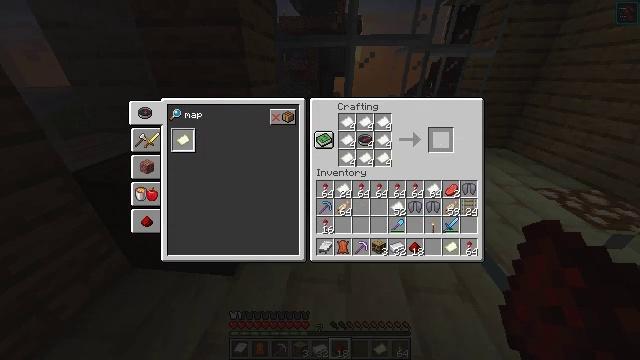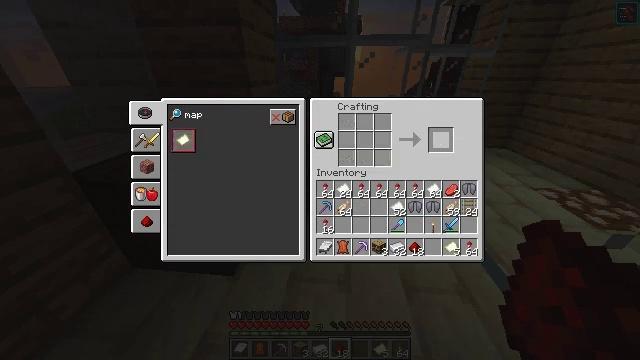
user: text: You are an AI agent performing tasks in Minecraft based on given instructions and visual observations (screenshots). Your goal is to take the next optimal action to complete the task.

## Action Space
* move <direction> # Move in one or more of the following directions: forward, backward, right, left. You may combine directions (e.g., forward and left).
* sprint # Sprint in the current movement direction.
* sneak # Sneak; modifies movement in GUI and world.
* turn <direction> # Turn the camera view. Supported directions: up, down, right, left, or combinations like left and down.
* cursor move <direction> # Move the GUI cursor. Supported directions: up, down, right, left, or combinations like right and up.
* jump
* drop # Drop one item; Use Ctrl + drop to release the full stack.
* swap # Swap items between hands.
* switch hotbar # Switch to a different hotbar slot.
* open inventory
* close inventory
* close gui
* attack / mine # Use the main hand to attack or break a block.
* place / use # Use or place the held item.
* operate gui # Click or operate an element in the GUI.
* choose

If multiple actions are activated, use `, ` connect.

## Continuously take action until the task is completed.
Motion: motion action
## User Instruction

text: Craft a map.
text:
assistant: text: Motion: sneak
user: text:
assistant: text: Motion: sneak